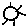
Label: sun